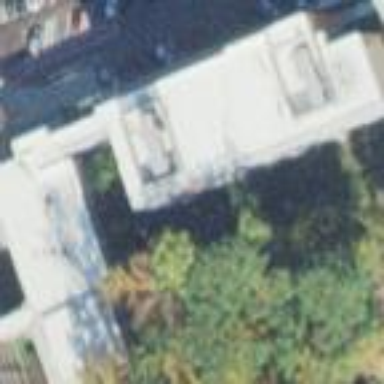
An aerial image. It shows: University building.